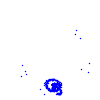
Particle: electron